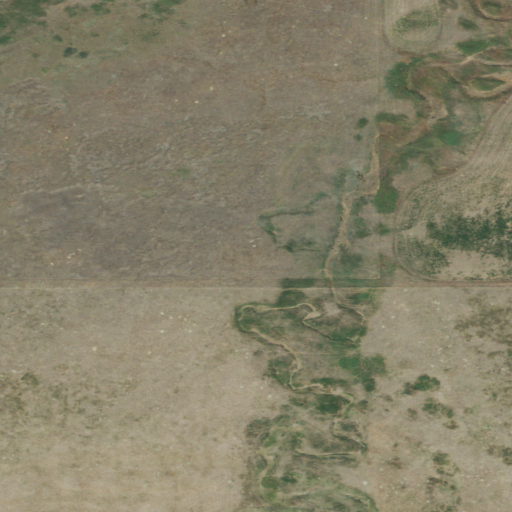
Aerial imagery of valley in Montana named Brockway Coulee containing grassland, cultivated crops, shrub, and herbaceous wetlands